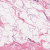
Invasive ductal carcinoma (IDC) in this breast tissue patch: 0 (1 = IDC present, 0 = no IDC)